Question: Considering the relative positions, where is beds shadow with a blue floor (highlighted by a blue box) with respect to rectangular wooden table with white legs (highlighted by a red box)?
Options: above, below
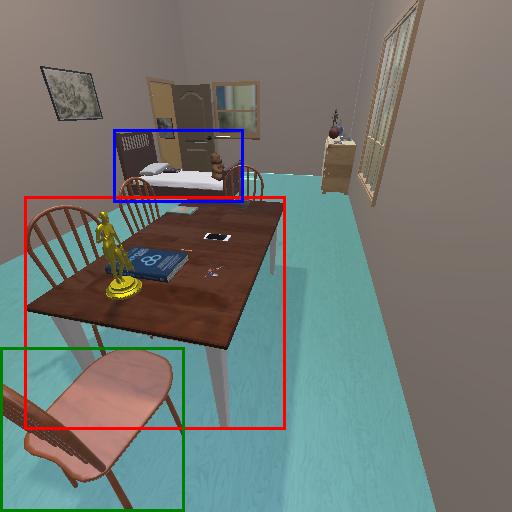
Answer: above